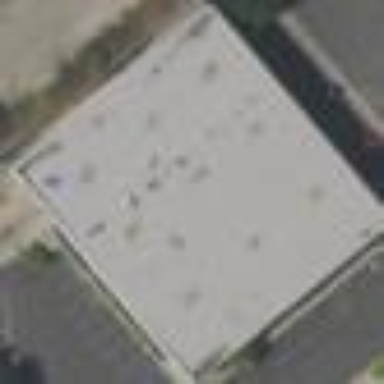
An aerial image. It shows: Warehouse.